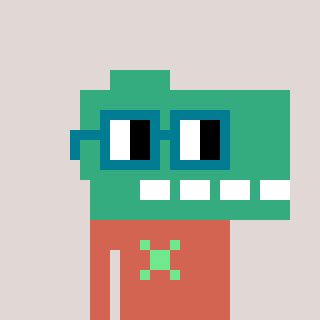
a pixel art character with square dark green glasses, a dino-shaped head and a peachy-colored body on a warm background